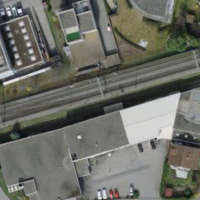
EUNIS habitat code: 54
Species observed at this site:
Senecio vulgaris